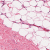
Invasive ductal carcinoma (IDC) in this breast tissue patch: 0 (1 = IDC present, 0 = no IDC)